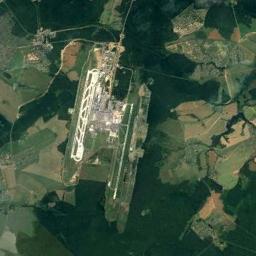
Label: airport